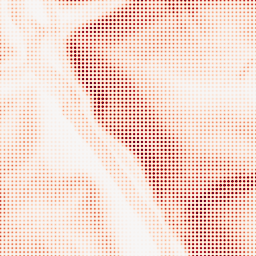
Category: morphological
Decomposition family: morphological_gradient
Decomposition parameters: size: 7
shape: diamond
Upsampling method: sinc_hamming
Upsampling parameters: scale: 8
kernel_size: 4
Upsampling scale: 8